Interaction volume radius: 5 \u00c5
Interaction volume height: 15 \u00c5
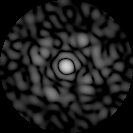
Disorder parameter: 0.8234